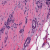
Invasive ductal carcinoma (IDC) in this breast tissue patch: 0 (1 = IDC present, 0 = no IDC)